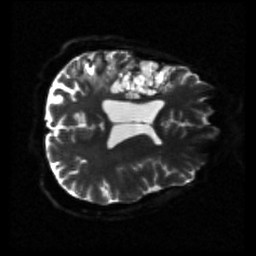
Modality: sbref
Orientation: axial
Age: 54
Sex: male
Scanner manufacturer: siemens
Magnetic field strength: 3 T
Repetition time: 5.25 s
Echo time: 0.08 s